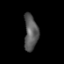
Tissue: prostate
Cell type: Fibroblasts
Senescence score: 0.7164
Nuclear area (px): 481
Mean DAPI intensity: 89.516